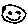
Label: smiley face